Question: I'm working with 'Firebase Firestore' in a 'Gridview' in 'Flutter'. I'm trying to only get the items where the 'uid' from the user matches with the records in 'Firestore'. I can't seem to figure out how to do this. Or I get the result I want, but the records I don't want to have, are empty space in the 'Gridview'. This empty space are other records, that don't match with the 'uid'. Or the loop stops the first time the 'uid''s don't match.

If I return 'null' in the else statement, the loop stops once there is one false match.
Is there a way possible how I can only get the records I want in the 'Gridview', without the empty space before it?
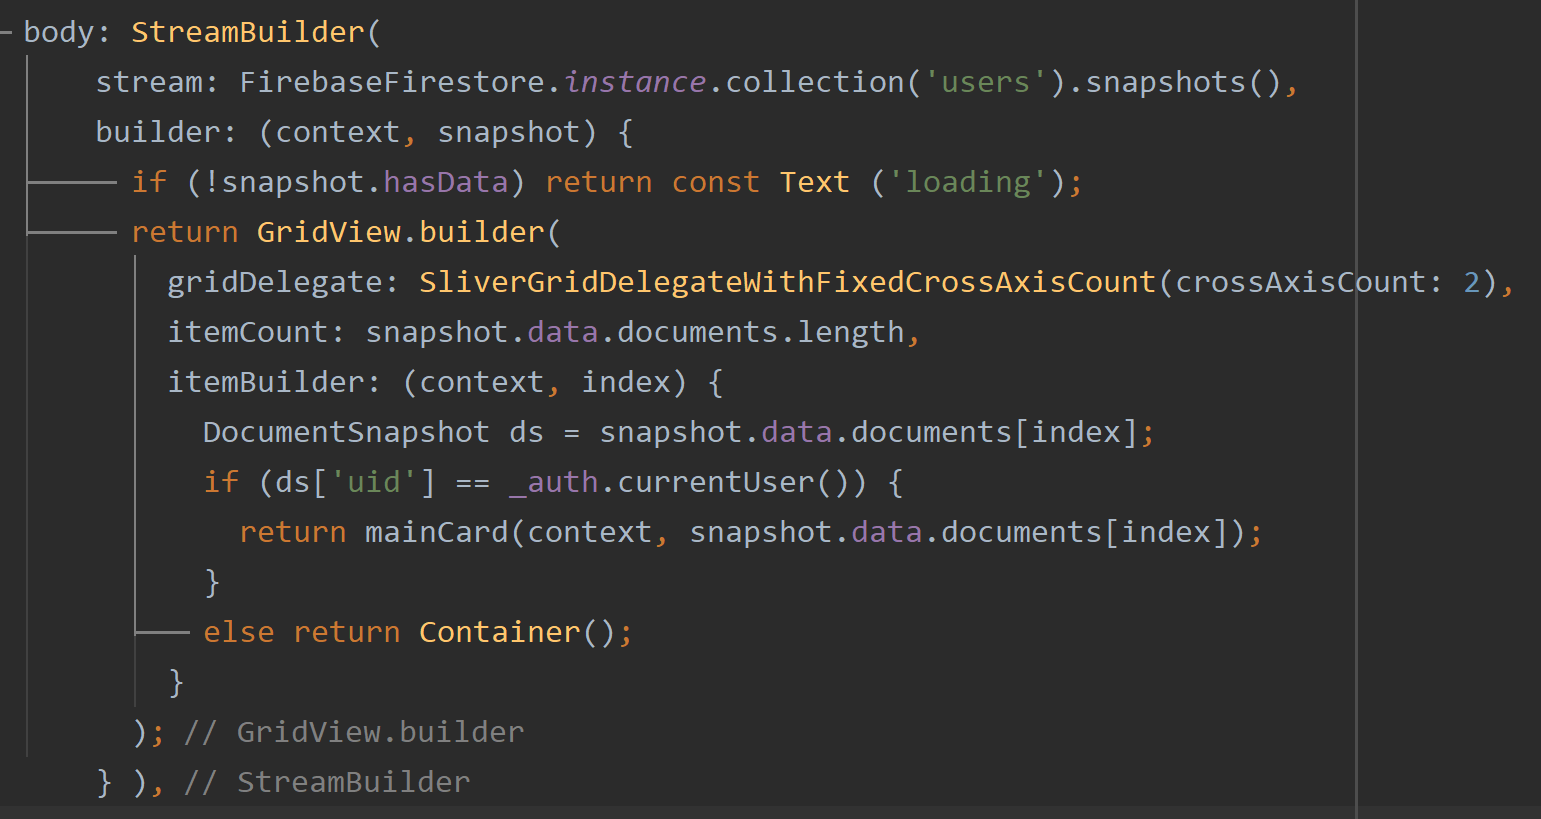
Answer: Change your stream to this
'''
stream: FirebaseFirestore
.instance
.collection('users')
.where('uid', isEqualTo: _auth.currentUser())
.snapshots(),
'''
And then your other if statement comparing the uid won't be necessary anymore
The <URL> function pre-filters the collection, so you only fetch the documents that meet the condition, which in this case, is when the uid matches. Your only error was that you were comparing the uid after every document had already been retrieved.